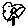
Label: flower